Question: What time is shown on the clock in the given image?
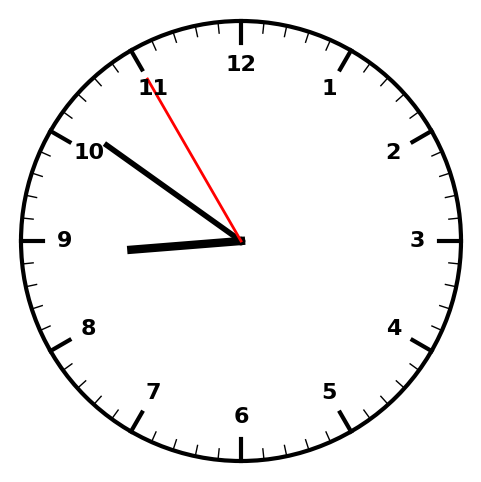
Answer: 08:50:55